Question: Hi I keep getting the error:
'''
>> maxM = max(M);
>> minM = min(M);
>> Mnormalize = ((M-minM)./(maxM-minM) - 0.5 ) *2;
??? Error using ==> minus
Matrix dimensions must agree.
'''
M file looks like this

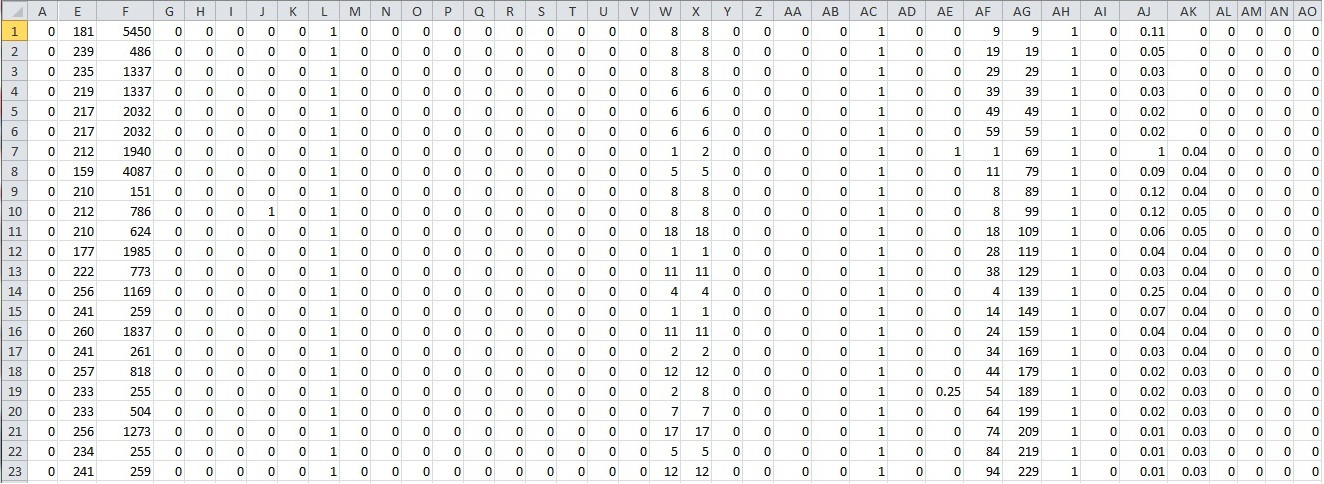
Answer: This occurs if 'M' is a two dimensional matrix.
If this is the case, then 'maxM' and 'minM' will actually be of 'M', and it fails due to the fact that you can't take for instance '[1 2; 3 4] - [1 2]'.
If you want the minimum / maximum of the whole matrix, you probably want to do
'''
maxM = max(M(:))
minM = min(M(:))
'''
...and as PengOne said, '/' (instead of './') should do just fine in this case.
- <URL>